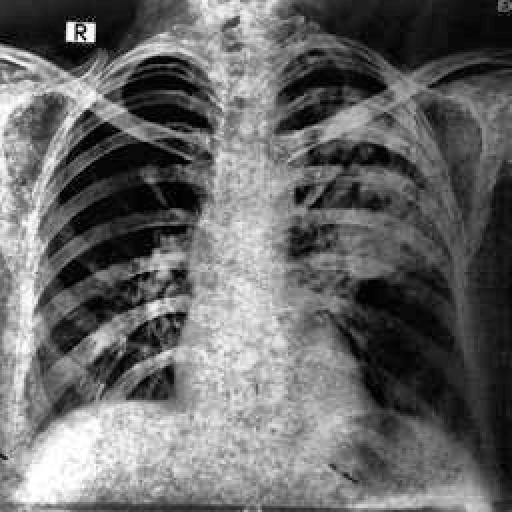
Finding: TUBERCULOSIS